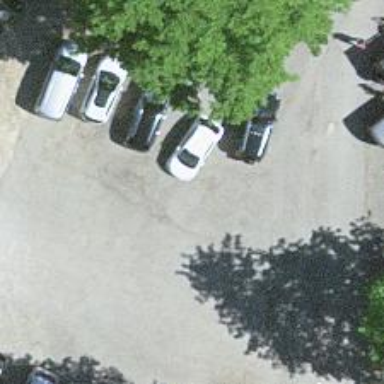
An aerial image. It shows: Road serving as parking aisle.